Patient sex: F
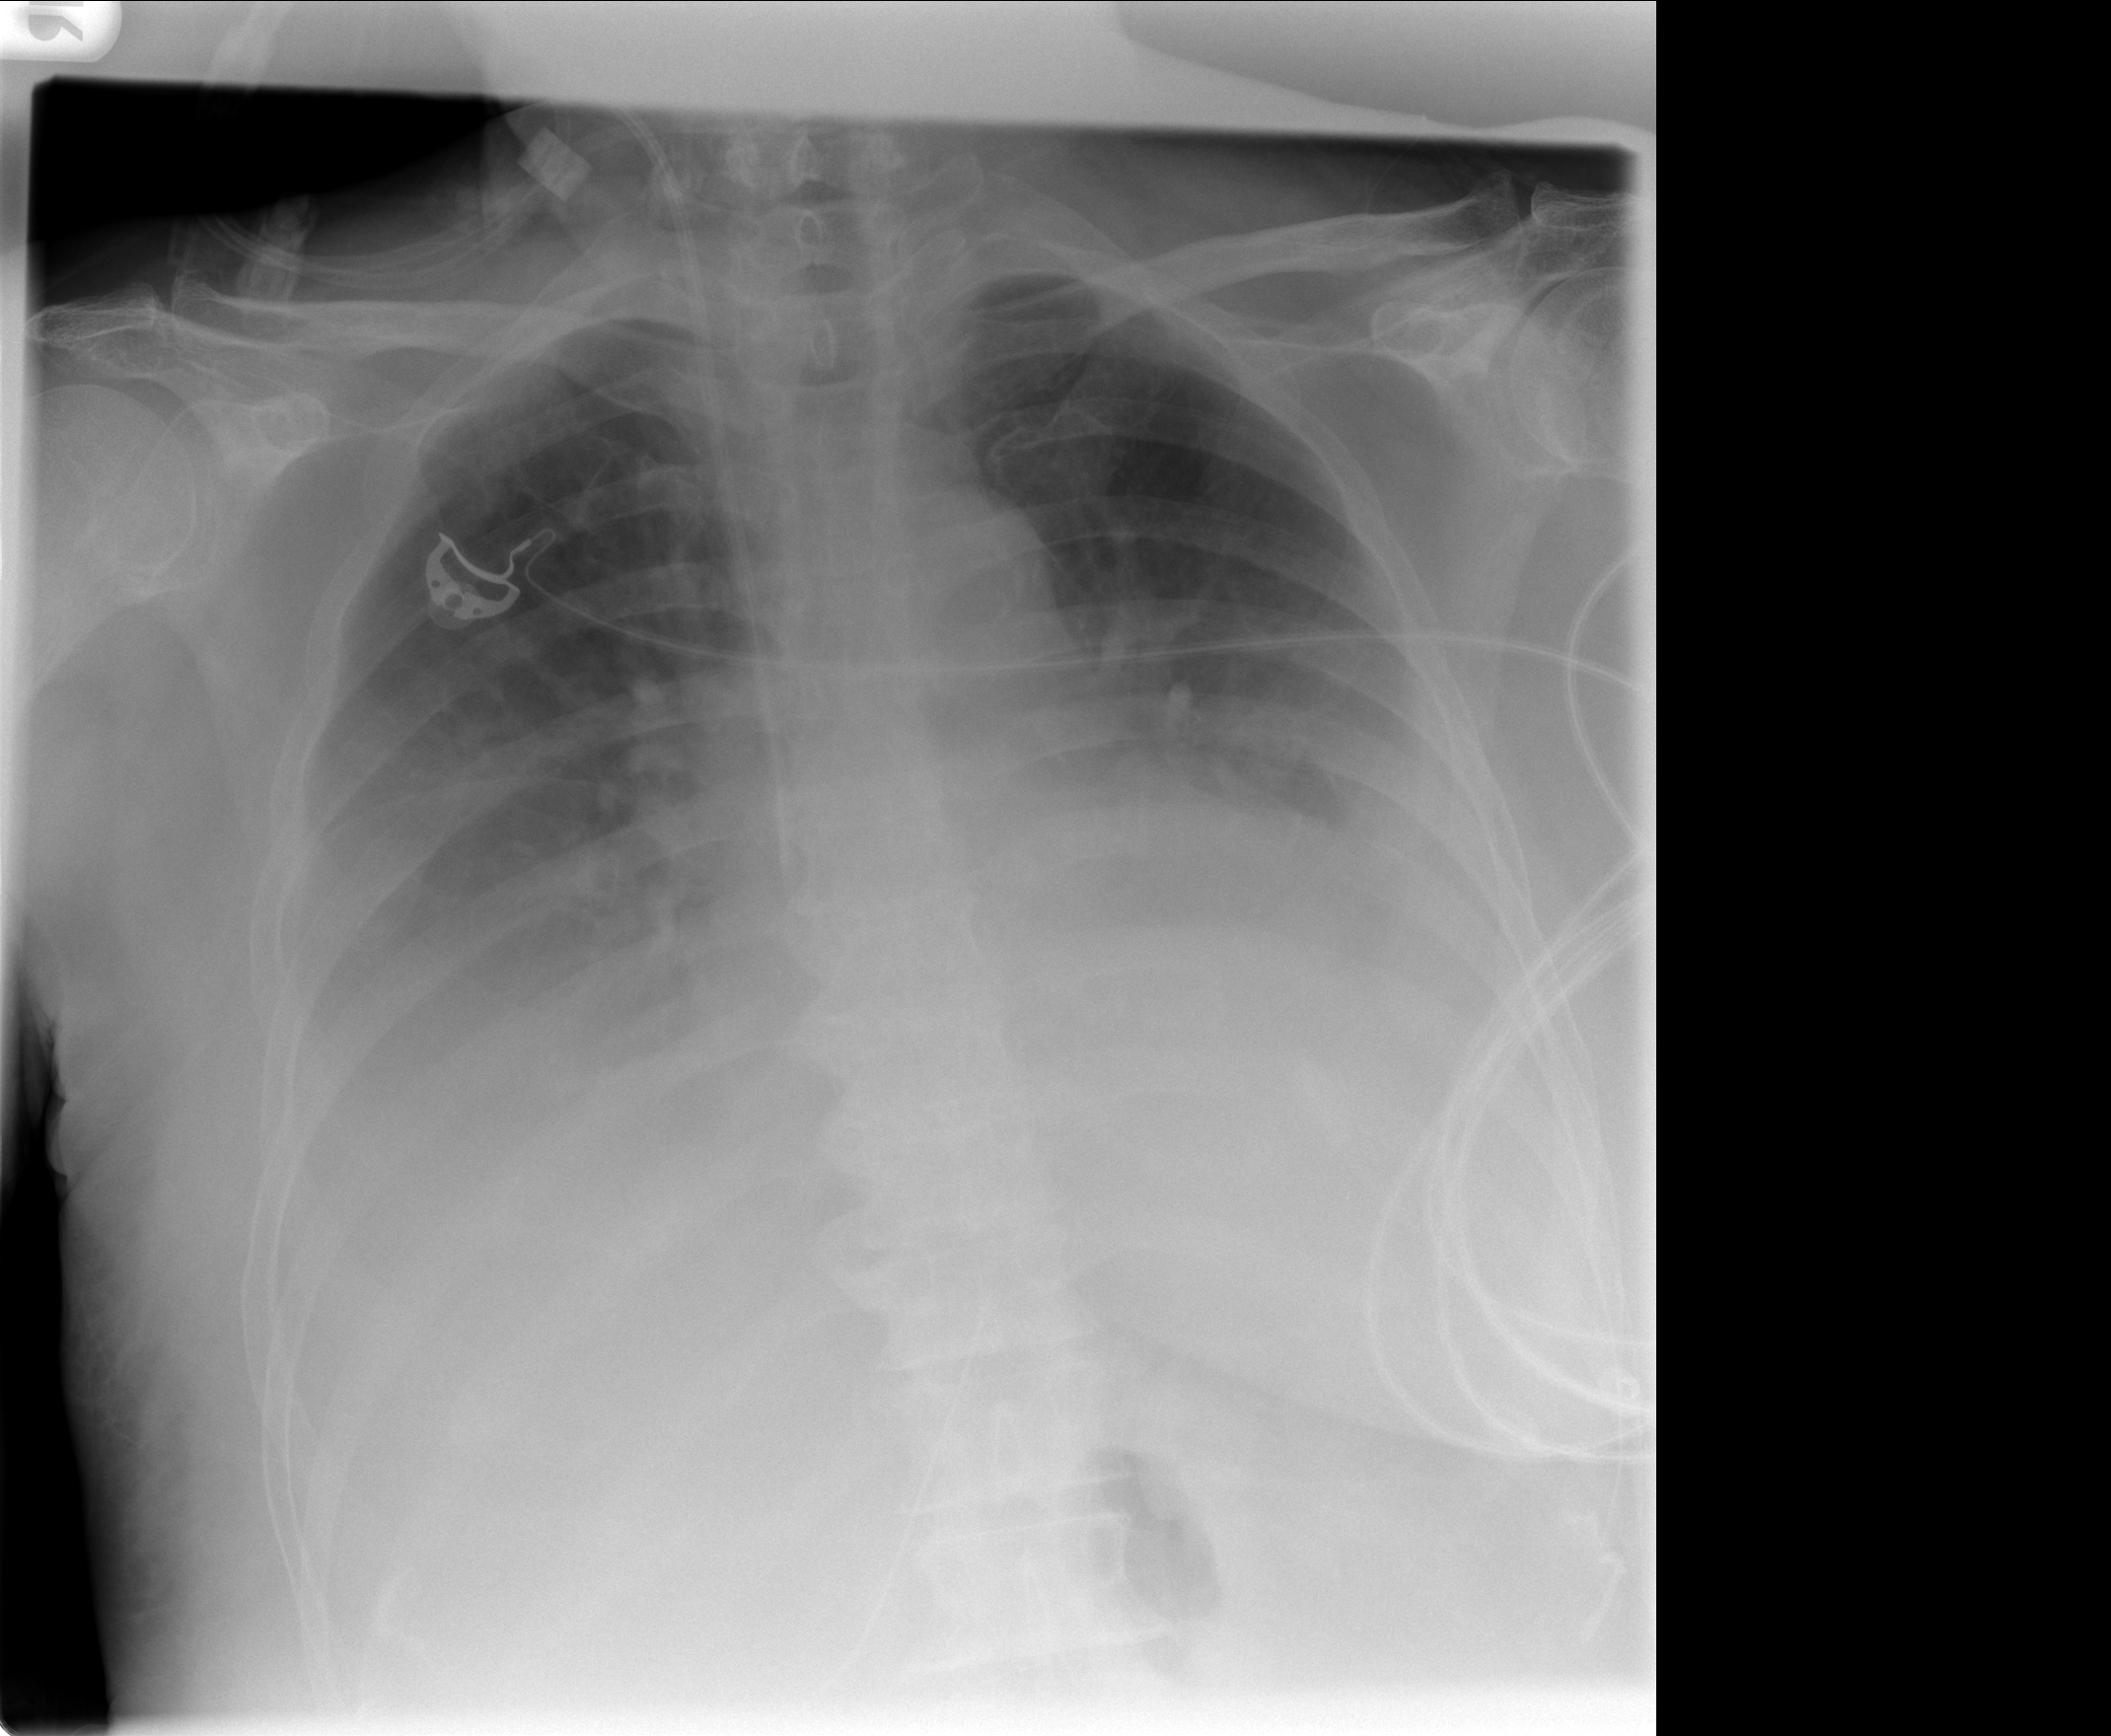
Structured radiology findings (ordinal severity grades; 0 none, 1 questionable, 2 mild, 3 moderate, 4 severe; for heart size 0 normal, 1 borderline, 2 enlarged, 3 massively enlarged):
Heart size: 0
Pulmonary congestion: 2
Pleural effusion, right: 3
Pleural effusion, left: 3
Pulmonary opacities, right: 0
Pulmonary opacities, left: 0
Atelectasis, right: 3
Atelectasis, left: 2